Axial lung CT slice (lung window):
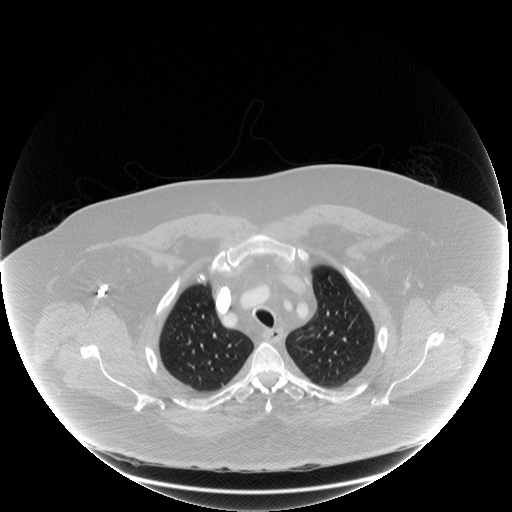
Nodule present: no